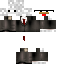
A male skeleton skin with dark skin, wearing brown bald dressed in a black suit and black pants, featuring a closed mouth.